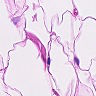
Metastatic tissue present: no